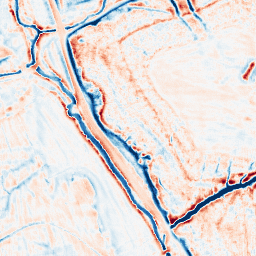
Category: edge_preserving
Decomposition family: bilateral
Decomposition parameters: d: 15
sigma_color: 100
sigma_space: 150
Upsampling method: fft_zeropad
Upsampling parameters: scale: 2
Upsampling scale: 2